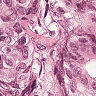
Metastatic tissue present: yes